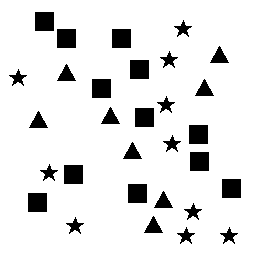
Squares: 12
Triangles: 8
Stars: 10
Total shapes: 30